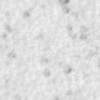
Label: no_change